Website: apple
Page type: payment
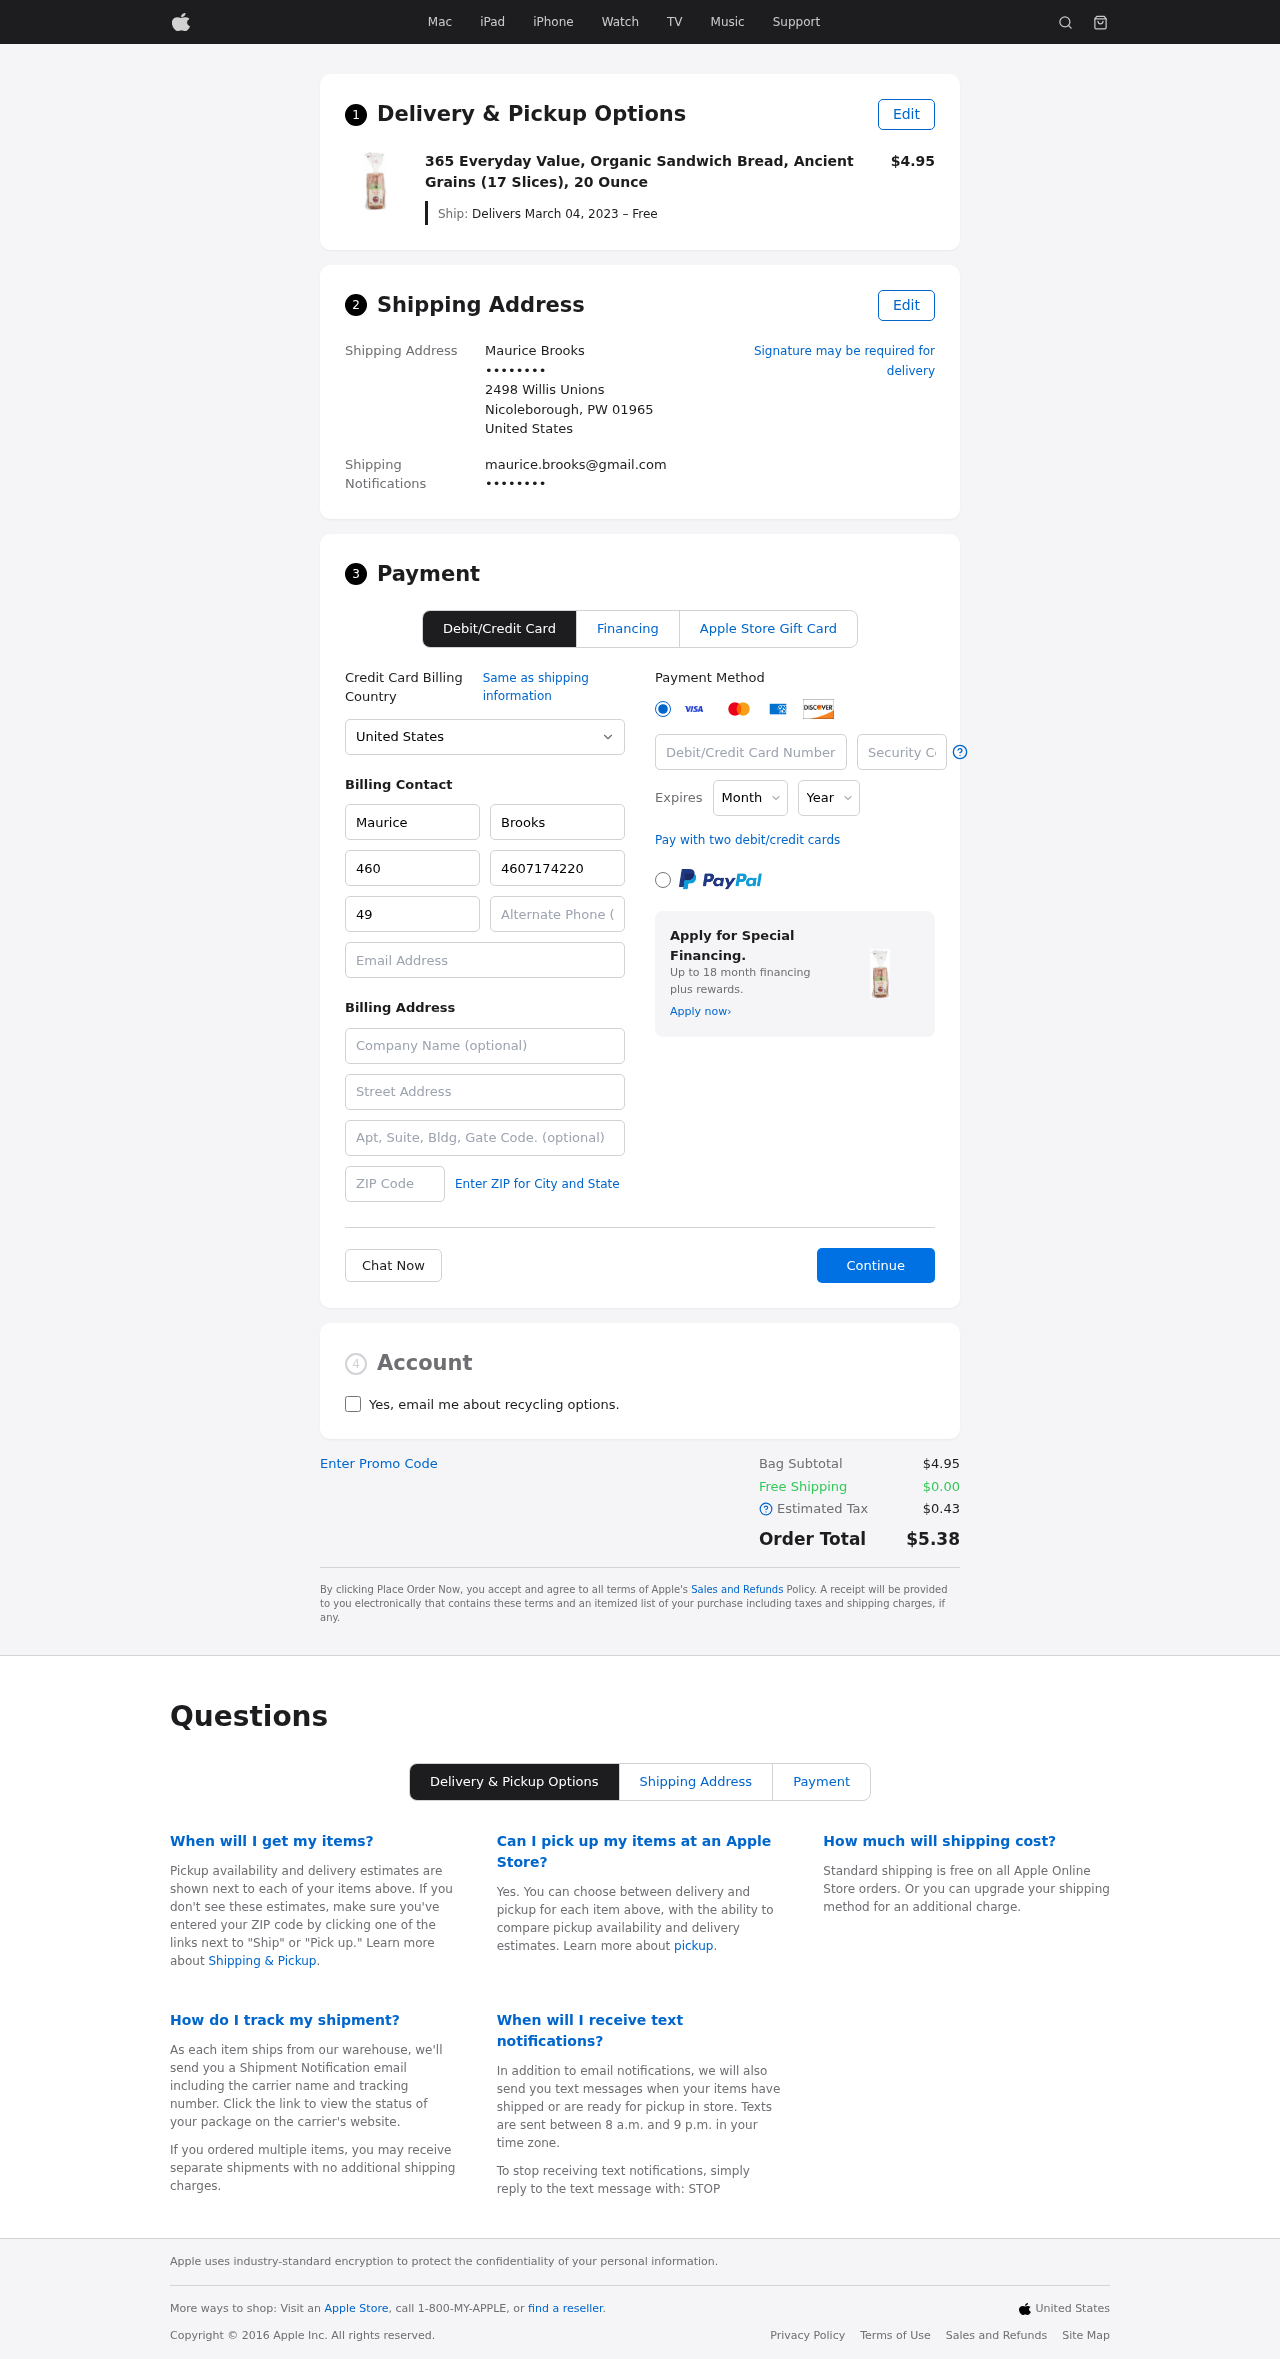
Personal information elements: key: PII_CARD_CVV
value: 7337
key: PII_CARD_EXPIRY_MONTH
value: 08
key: PII_CARD_EXPIRY_YEAR
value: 29
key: PII_CARD_NUMBER
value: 3746 6874 9255 545
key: PII_CITY_STATE_ZIP
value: Nicoleborough, PW 01965
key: PII_COUNTRY
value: United States
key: PII_EMAIL
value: maurice.brooks@gmail.com
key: PII_EMAIL2
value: maurice.brooks@gmail.com
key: PII_FIRSTNAME
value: Maurice
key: PII_FULLNAME
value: Maurice Brooks
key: PII_LASTNAME
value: Brooks
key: PII_PHONE3
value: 4607174220
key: PII_PHONE_ALT
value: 4925119179
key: PII_PHONE_ALT_AREA
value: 492
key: PII_PHONE_AREA
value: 460
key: PII_SECURITY_CODE
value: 0008
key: PII_STREET
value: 2498 Willis Unions
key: PII_PHONE
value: ••••••••
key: PII_PHONE2
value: ••••••••
Product elements: key: PRODUCT1_NAME
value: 365 Everyday Value, Organic Sandwich Bread, Ancient Grains (17 Slices), 20 Ounce
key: PRODUCT1_PRICE
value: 4.95
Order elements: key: ORDER_DELIVERY_DATE
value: Delivers March 04, 2023 – Free
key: ORDER_SUBTOTAL
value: $4.95
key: ORDER_SHIPPING_COST
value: $0.00
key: ORDER_TAX
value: $0.43
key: ORDER_TOTAL
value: $5.38